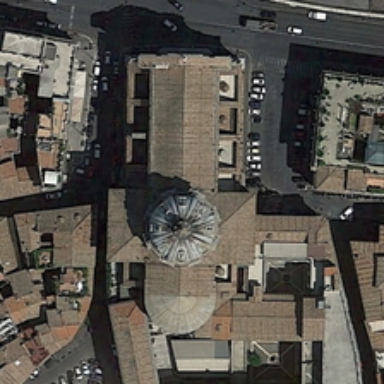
Some buildings are around a church near a road .